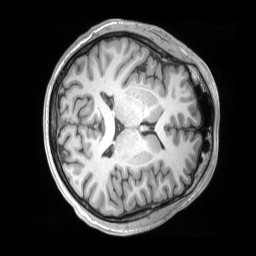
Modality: T1w
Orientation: axial
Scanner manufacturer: siemens
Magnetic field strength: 3 T
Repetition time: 2.53 s
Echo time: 0.00169 s